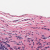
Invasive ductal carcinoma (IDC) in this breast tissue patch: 0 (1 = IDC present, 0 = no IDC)